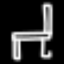
Label: chair